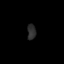
Tissue: skin
Cell type: Epithelial cells
Senescence score: 0.2428
Nuclear area (px): 132
Mean DAPI intensity: 43.682